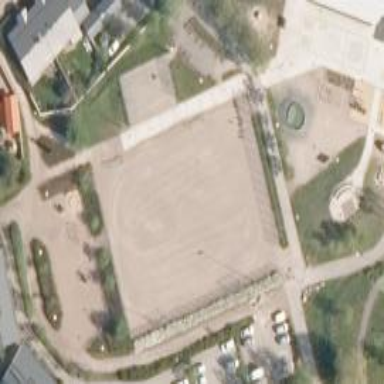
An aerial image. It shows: Multi-sport pitch with fine gravel surface for leisure land.